Interaction volume radius: 5 \u00c5
Interaction volume height: 15 \u00c5
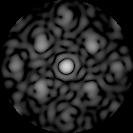
Disorder parameter: 0.511